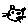
Label: cat